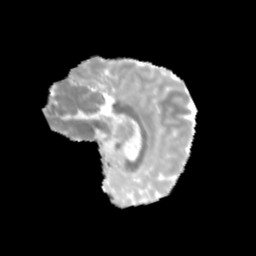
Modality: MD
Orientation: sagittal
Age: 11
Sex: female
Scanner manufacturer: siemens
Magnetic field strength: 3 T
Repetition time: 3.8 s
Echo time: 0.07 s